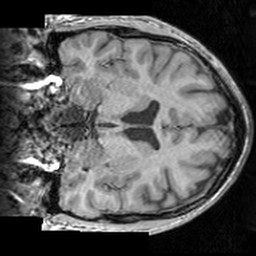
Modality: T1w
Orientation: coronal
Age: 27
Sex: male
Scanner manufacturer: siemens
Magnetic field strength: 3 T
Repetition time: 1.63 s
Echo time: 0.00311 s